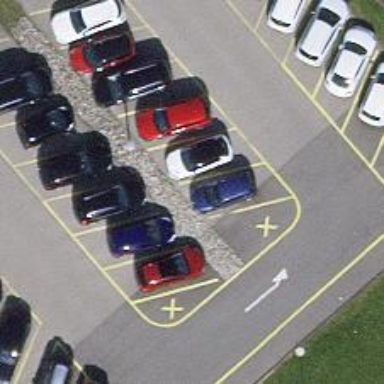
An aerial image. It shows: Parking aisle designated as service road.